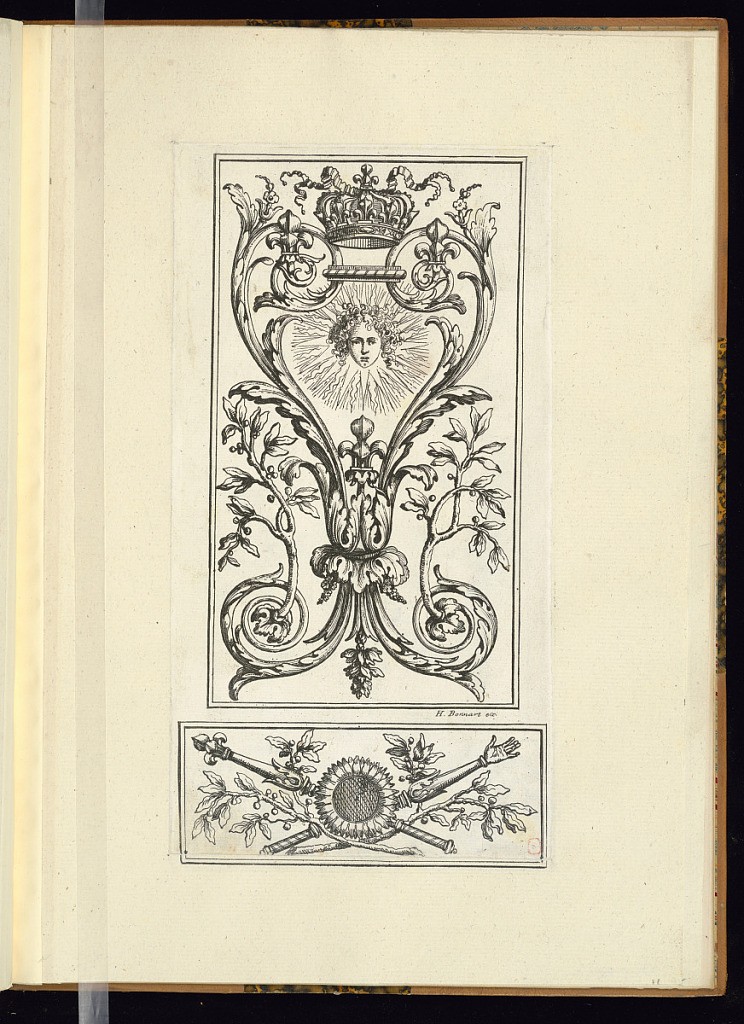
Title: Panel and Frieze Design
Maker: Philippe, I Caffieri, French, 1634 – 1716
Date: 1670–1700
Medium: Etching on laid paper
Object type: Print
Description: Designs for a vertical panel and a horizontal panel below featuring royal emblems including a French royal crown with fleurs-de-lys, head of Apollo surrounded by sun rays, scrolling acanthus leaves, rosettes, foliate branches, and a sunflower. The plate is signed.